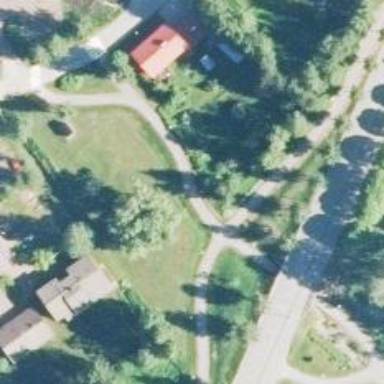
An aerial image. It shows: Cycleway.